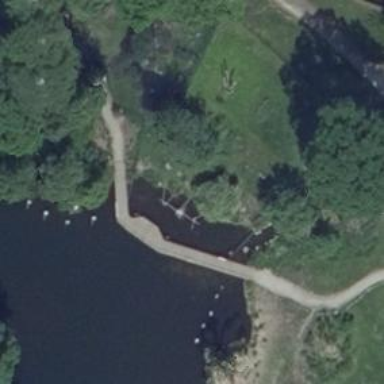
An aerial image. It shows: Footway bridge.